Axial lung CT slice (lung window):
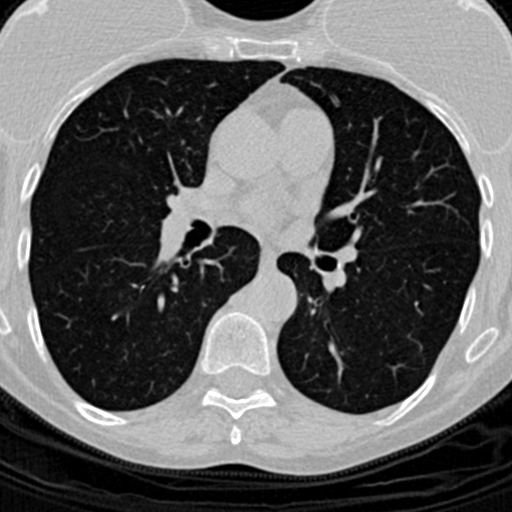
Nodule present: no